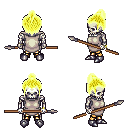
a pixel art fantasy rpg character, male body template, skeleton, white tunic, gold greaves, gold short topknot hairstyle, bracelets, metal boots, spear, four views (front, back, left, right), 2x2 character sprite sheet, small pixel art, hard edges, no anti-aliasing